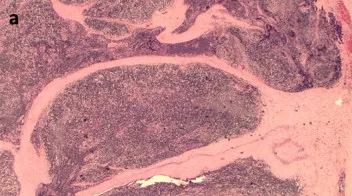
Hematoxylin-eosin (HE) immunostaining (IHC): fibrous septa within the tumor separate the lymphoepithelial elements (4x).
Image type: pathology (h&e)